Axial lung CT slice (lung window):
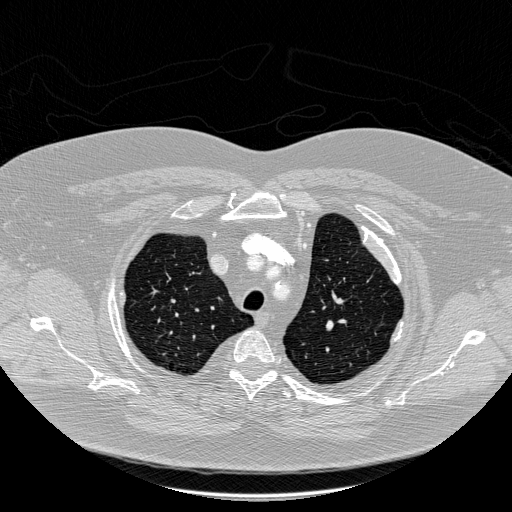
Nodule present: no